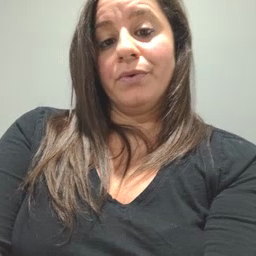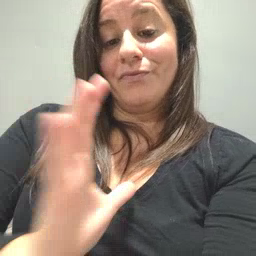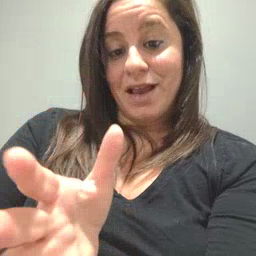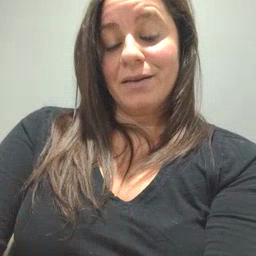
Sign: fine